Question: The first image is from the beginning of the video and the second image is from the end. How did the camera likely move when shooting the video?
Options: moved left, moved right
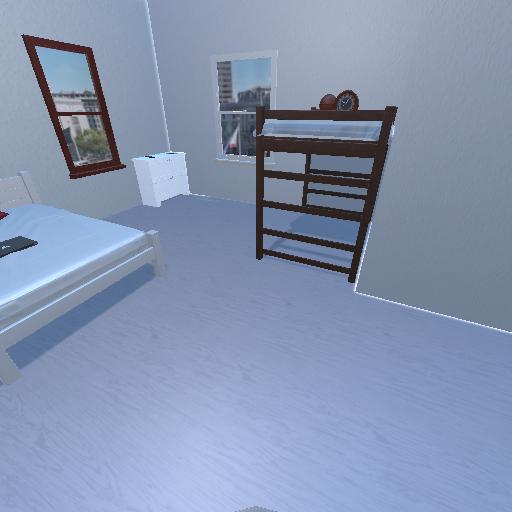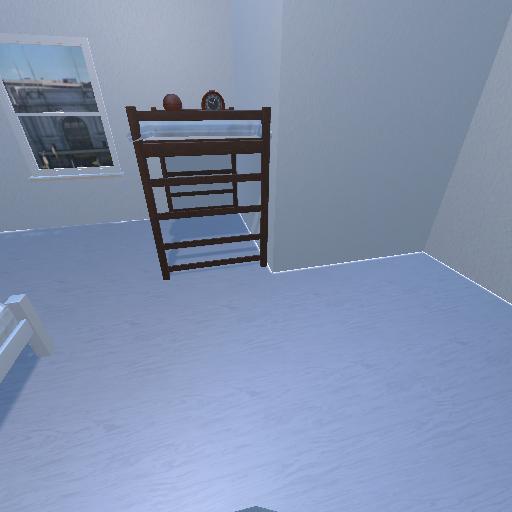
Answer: moved left